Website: apple-inc
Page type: account-selection
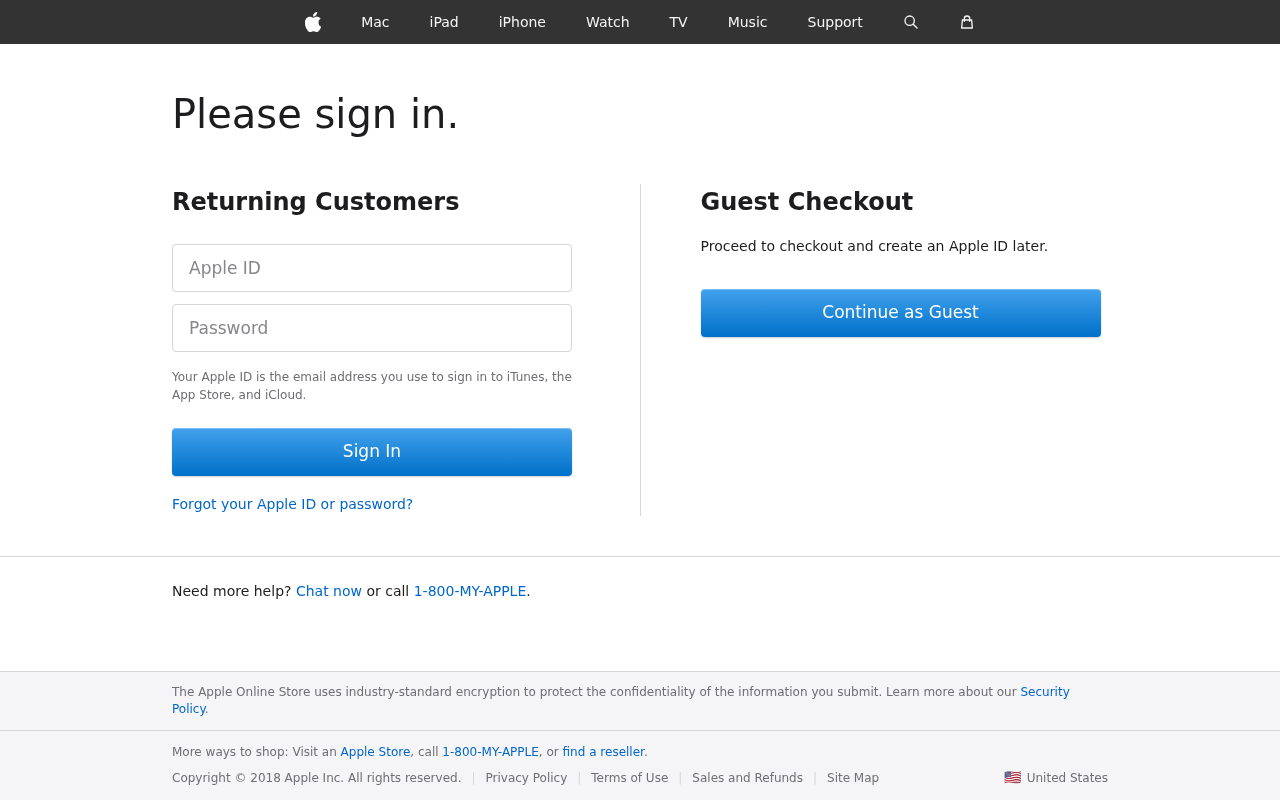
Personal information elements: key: PII_LOGIN_USERNAME
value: gruiz920